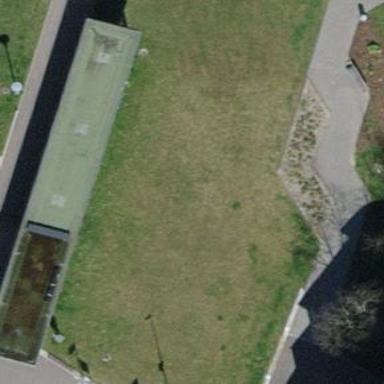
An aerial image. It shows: View of roof of building.